Current action and preconditions to check: trajectory_clear

Your task: For each precondition in the list above, predict whether it will hold at this action.

Consider the current scene as observed from the mobile robot's camera, and analyze the predicted future states of all dynamic agents (e.g., people, animals, vehicles, or any moving entities) within the NEXT SECOND.

IMPORTANT: Only answer "very likely" if you are absolutely certain—based on strong, clear evidence—that a dynamic agent will violate the precondition in the predicted future state. Do NOT answer "very likely" for unlikely, ambiguous, or low-probability risks.

Ask yourself for each precondition: Is there a high probability, with clear and convincing evidence, that the predicted future states of any dynamic agent will interfere with the predicted future state of the currently executing action within the NEXT SECOND, causing that precondition to fail?

Assess the risk level based on these predictions. Use "likely" or "very likely" if motions create a clear risk of interference.

Use "neutral" or "improbable" if agents are nearby but their predicted paths are clearly diverging or non-conflicting.

Failure Risk Categories: "very improbable", "improbable", "neutral", "likely", "very likely"

Answer Format: Output ONLY the probability_of_failure value from these categories: "very improbable", "improbable", "neutral", "likely", "very likely"

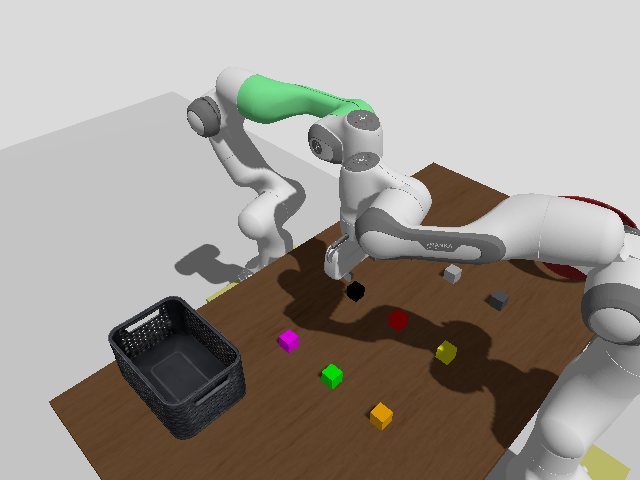

Answer: likely